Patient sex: M
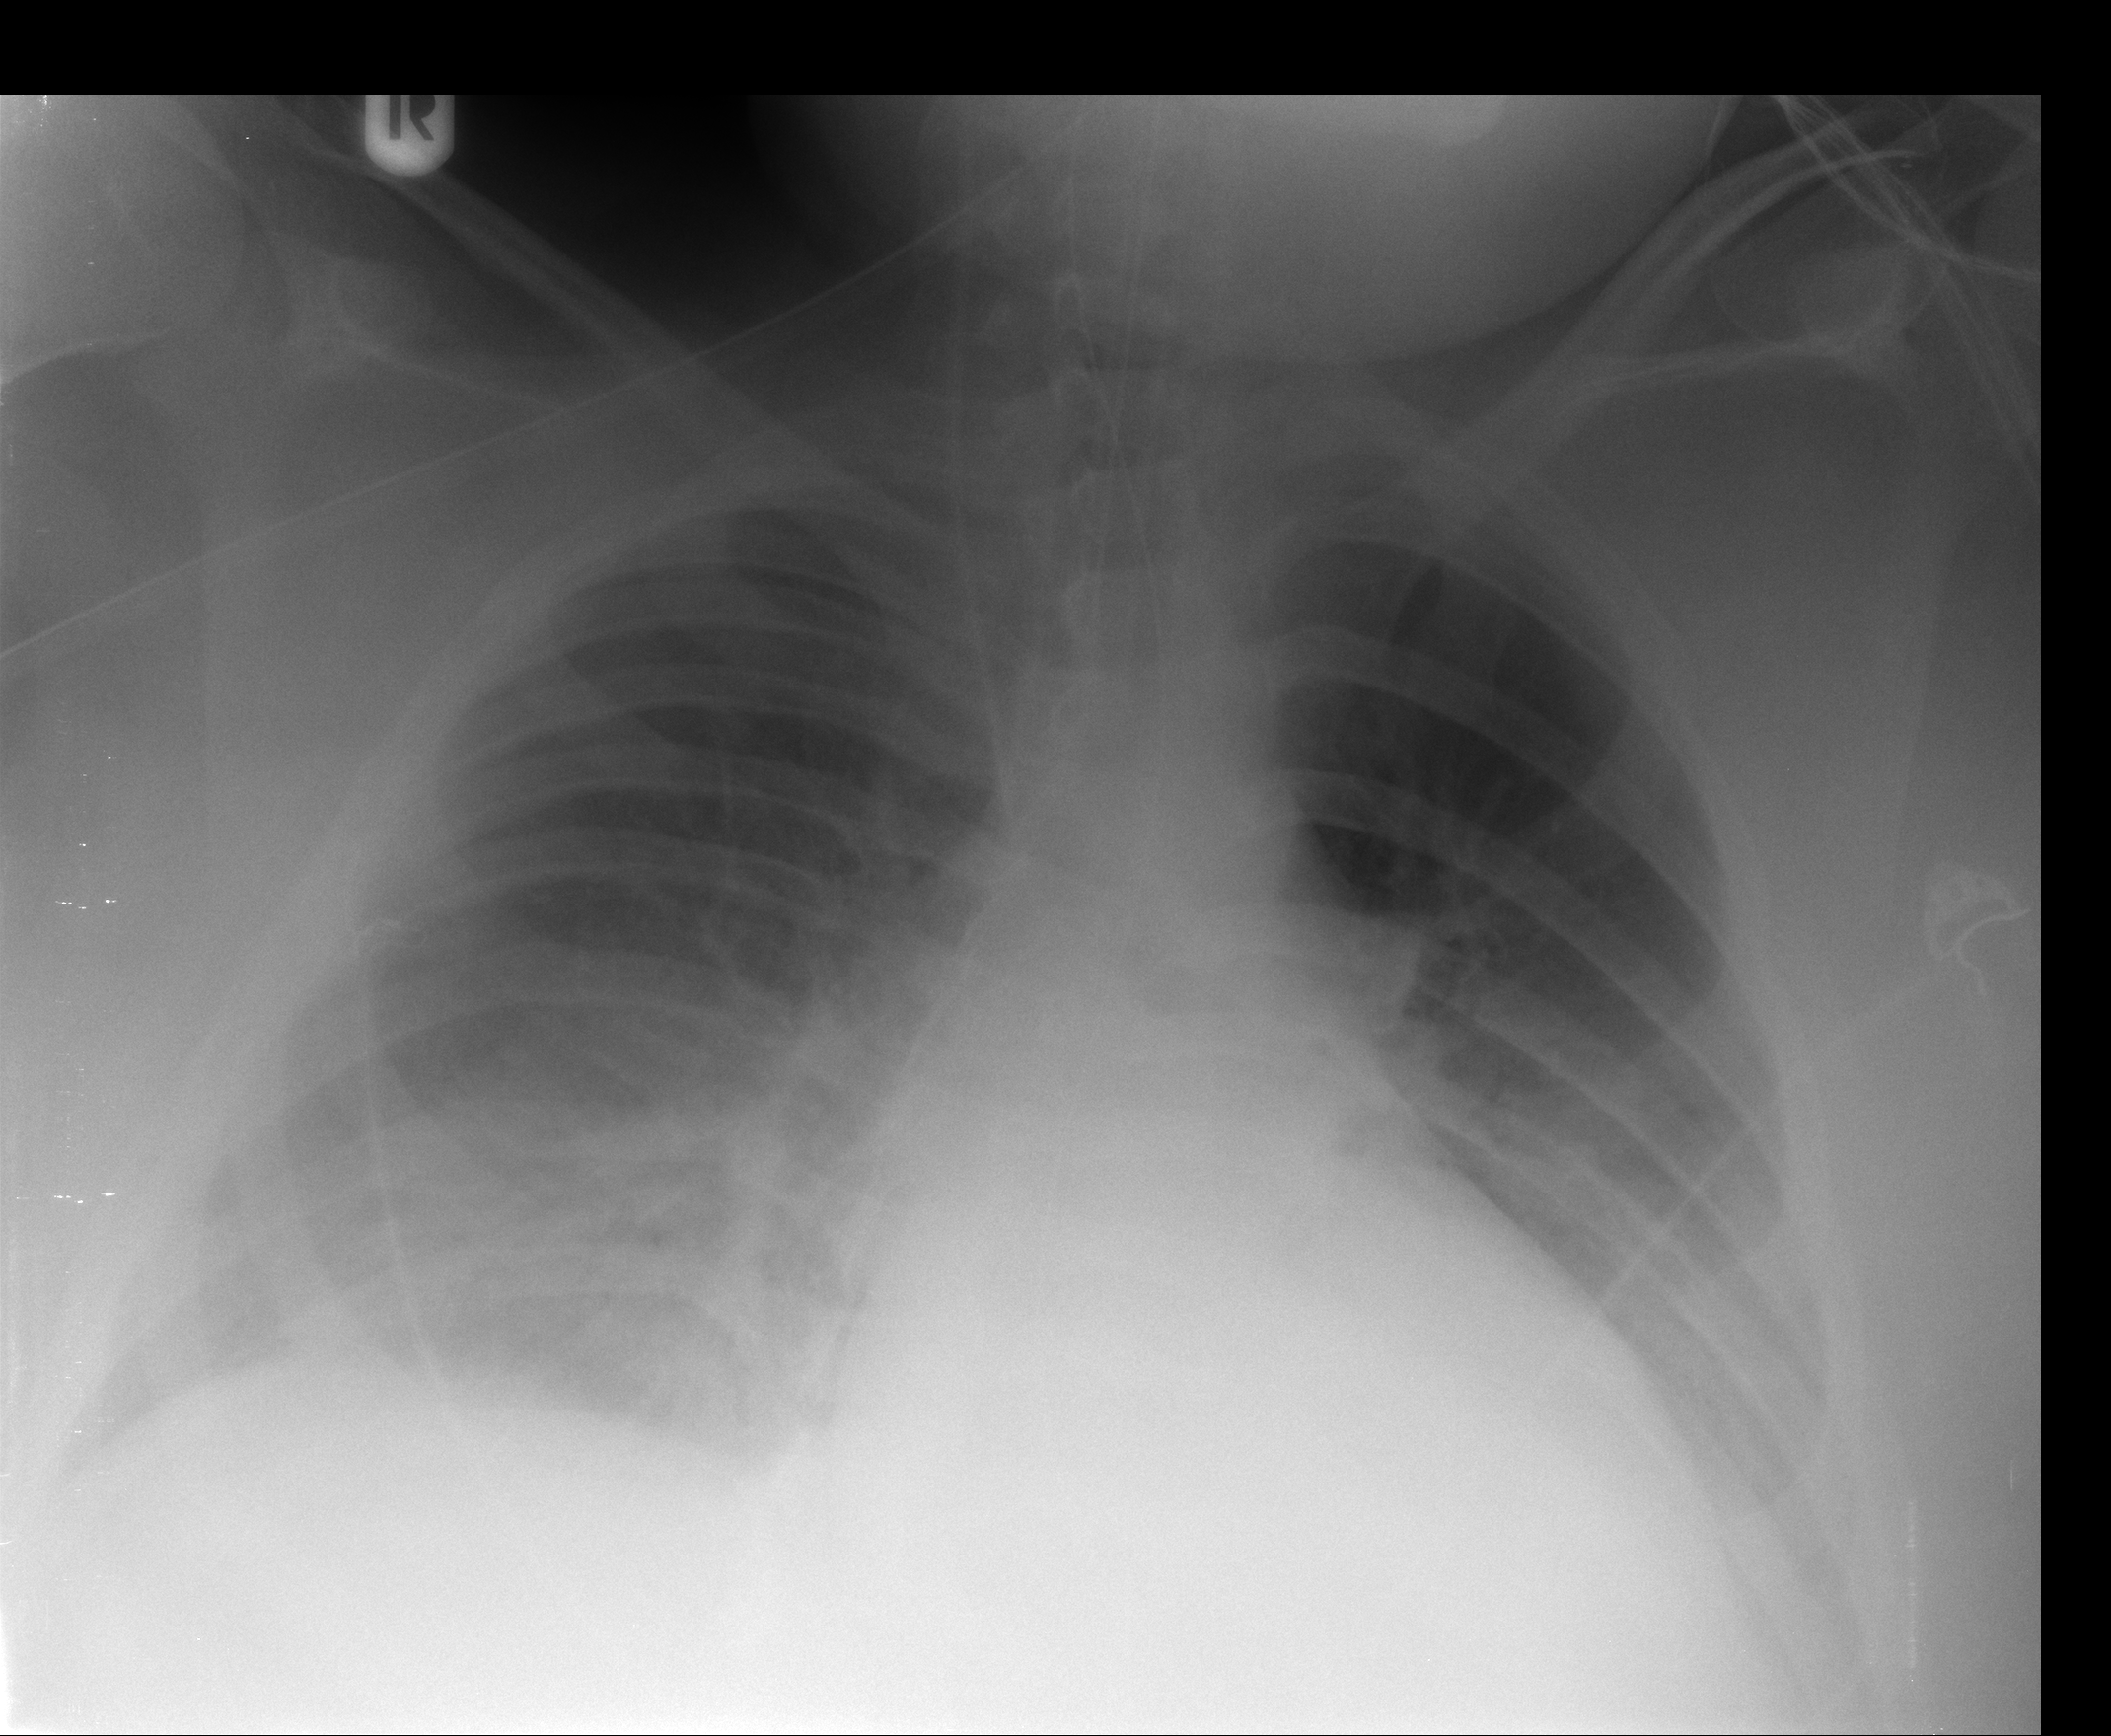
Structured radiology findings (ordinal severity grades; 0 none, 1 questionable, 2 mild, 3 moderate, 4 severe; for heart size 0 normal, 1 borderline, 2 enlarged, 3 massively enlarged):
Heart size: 2
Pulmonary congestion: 2
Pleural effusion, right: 2
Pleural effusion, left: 2
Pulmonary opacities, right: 3
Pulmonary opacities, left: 2
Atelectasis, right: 3
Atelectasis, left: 3